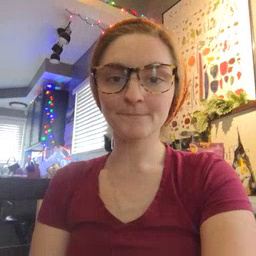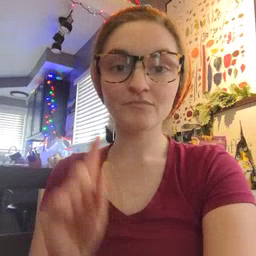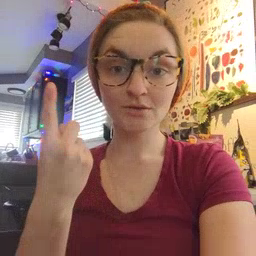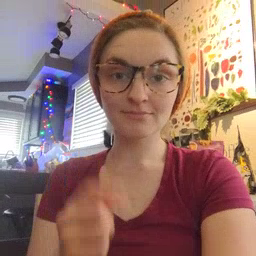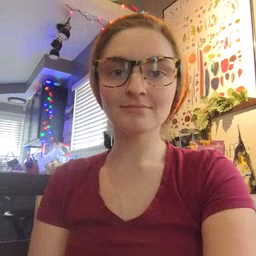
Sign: first